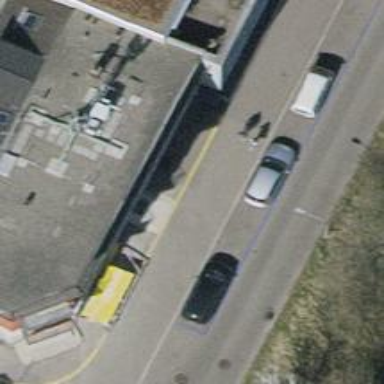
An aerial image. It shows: Public surveillance system set up around building.